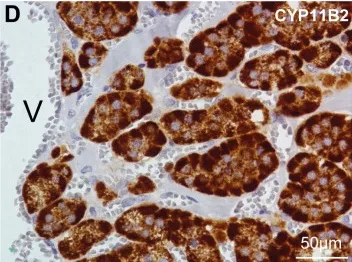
Distribution of aldosterone synthase (CYP11B2) and LHCGR in the patient's adrenal. ,. Distribution of CYP11B2 . High. Magnifications.
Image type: pathology (immunostaining)